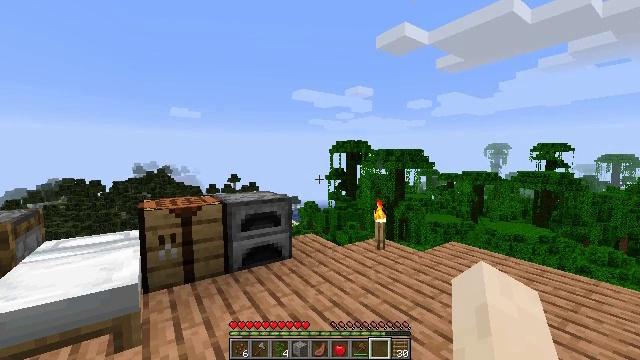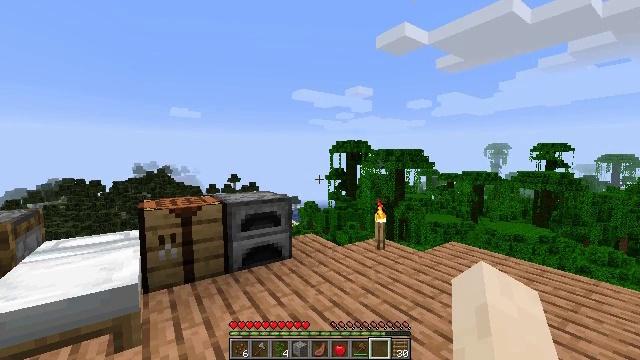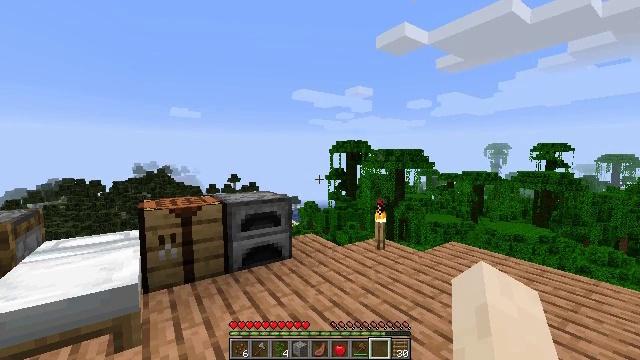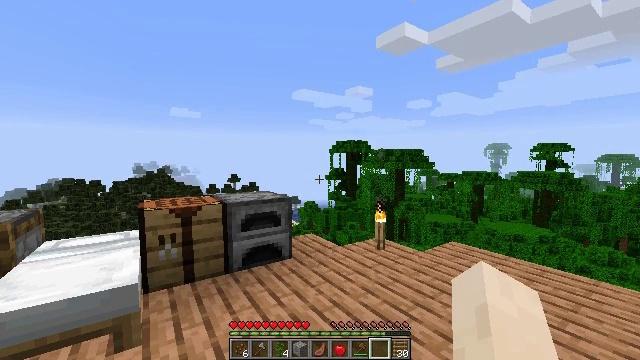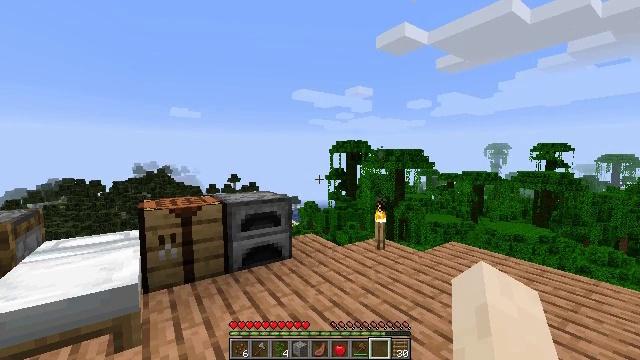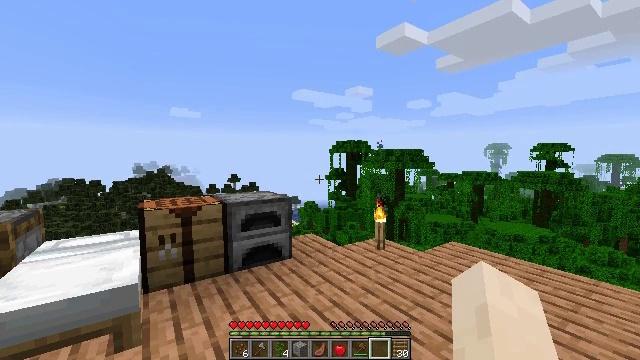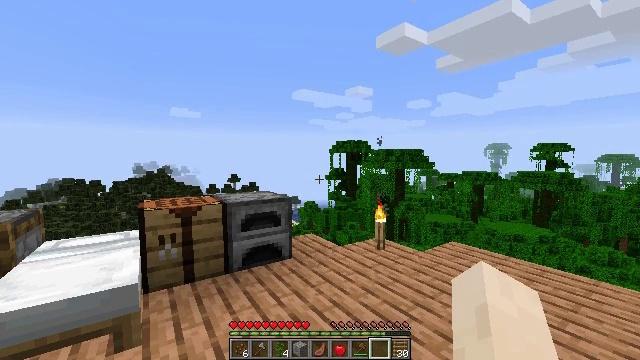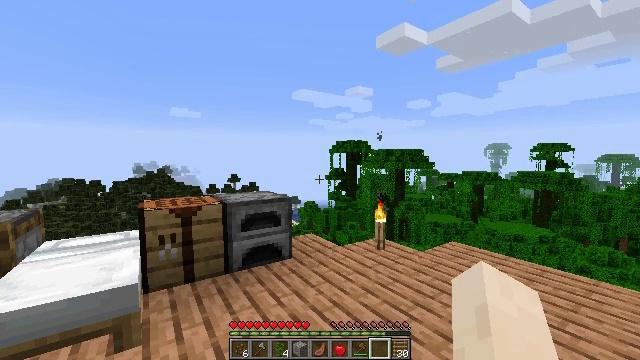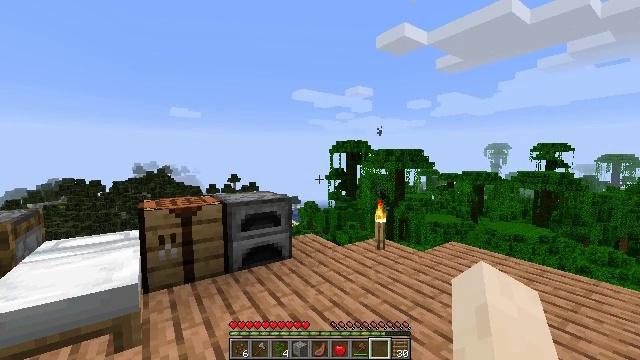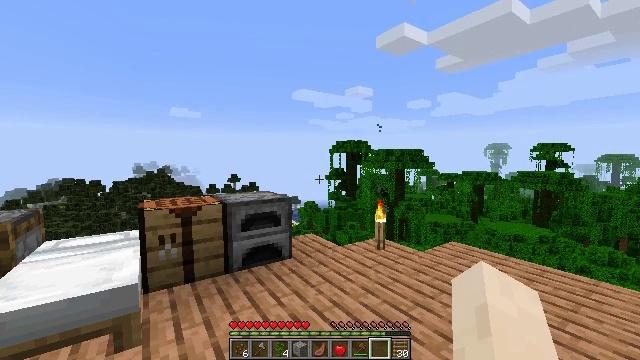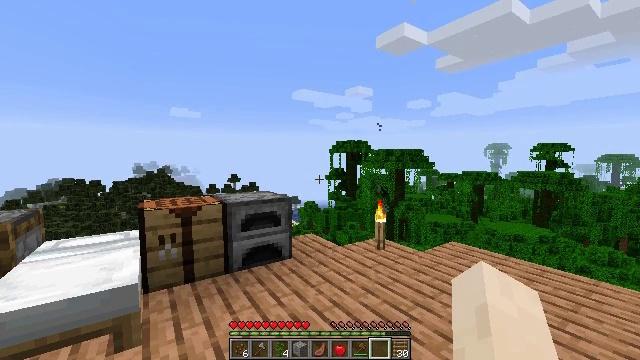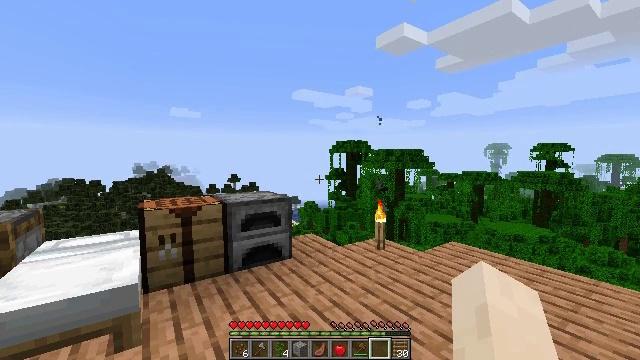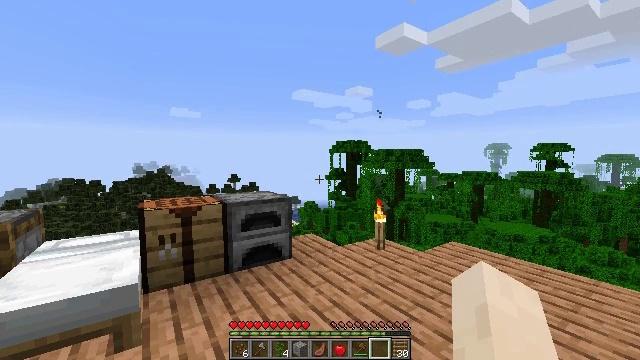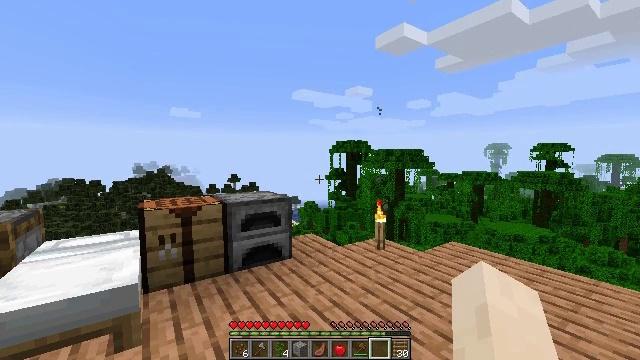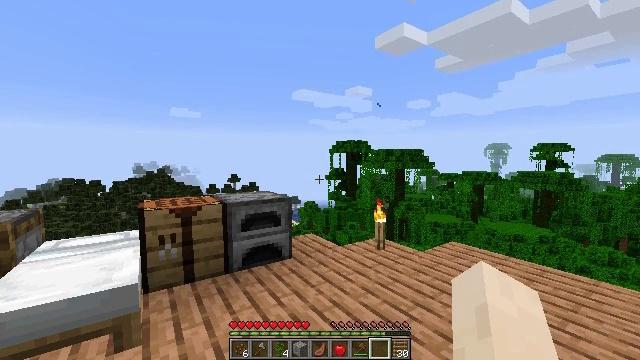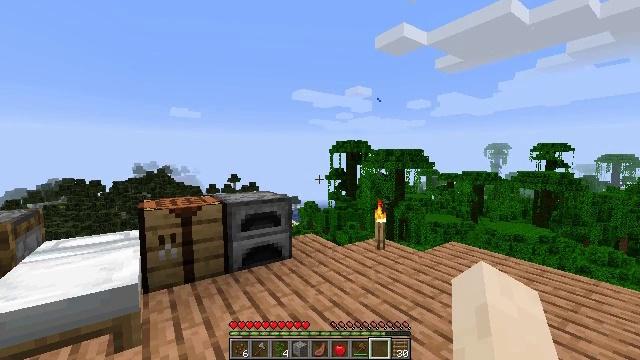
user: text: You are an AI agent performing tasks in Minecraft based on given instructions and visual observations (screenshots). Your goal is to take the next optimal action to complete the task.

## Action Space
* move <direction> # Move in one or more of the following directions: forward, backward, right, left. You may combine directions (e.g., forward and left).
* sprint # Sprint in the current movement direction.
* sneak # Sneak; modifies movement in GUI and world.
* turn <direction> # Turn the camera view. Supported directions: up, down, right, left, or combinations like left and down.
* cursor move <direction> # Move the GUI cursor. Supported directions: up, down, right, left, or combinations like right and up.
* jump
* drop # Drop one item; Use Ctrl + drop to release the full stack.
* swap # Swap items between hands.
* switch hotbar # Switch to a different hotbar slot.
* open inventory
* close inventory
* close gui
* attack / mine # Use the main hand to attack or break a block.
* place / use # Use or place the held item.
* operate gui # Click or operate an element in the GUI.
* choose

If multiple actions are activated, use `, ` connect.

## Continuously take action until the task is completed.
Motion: motion action
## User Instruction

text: Craft sugar.
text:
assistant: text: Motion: no_op
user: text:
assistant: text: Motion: no_op
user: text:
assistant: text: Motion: no_op
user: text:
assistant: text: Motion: no_op
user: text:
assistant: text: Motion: no_op
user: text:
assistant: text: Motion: no_op
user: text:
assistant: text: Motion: no_op
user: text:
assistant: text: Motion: no_op
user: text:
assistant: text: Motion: no_op
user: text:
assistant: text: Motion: no_op
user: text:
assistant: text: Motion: no_op
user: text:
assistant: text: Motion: no_op
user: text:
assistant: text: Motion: no_op
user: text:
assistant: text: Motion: no_op
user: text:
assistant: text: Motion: no_op
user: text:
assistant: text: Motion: no_op
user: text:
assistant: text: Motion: no_op
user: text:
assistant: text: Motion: no_op
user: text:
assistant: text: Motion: no_op
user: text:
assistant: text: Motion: no_op
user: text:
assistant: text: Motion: no_op
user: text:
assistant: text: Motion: no_op
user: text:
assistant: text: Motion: no_op
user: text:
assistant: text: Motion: no_op
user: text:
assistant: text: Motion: no_op
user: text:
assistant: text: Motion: no_op
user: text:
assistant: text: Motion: no_op
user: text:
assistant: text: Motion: no_op
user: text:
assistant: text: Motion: no_op
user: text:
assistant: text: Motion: no_op